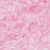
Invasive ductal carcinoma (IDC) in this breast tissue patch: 0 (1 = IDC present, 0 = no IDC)